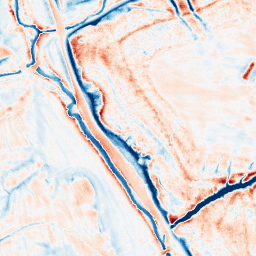
Category: edge_preserving
Decomposition family: anisotropic_diffusion
Decomposition parameters: iterations: 50
kappa: 10
gamma: 0.2
Upsampling method: sinc_hamming
Upsampling parameters: scale: 2
kernel_size: 16
Upsampling scale: 2